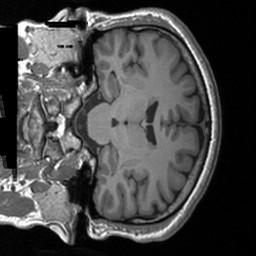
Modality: T1w
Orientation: coronal
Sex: male
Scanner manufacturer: siemens
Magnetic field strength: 3 T
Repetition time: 1.9 s
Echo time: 0.00226 s